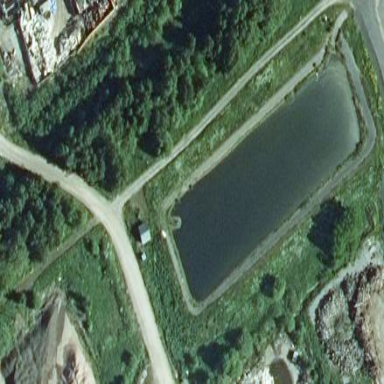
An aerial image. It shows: Wastewater reservoir formed by natural water.